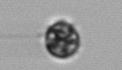
Label: coccolithophorid